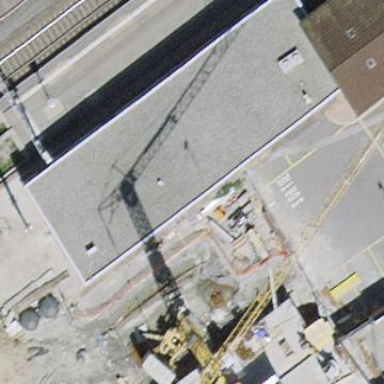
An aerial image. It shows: Transportation building.